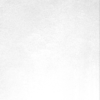
Label: dusty